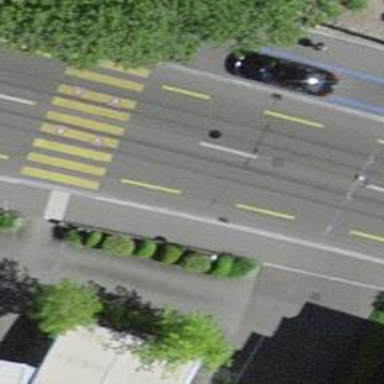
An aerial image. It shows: Zebra crossing on the road.